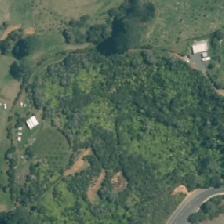
Land cover: manuka_kanuka